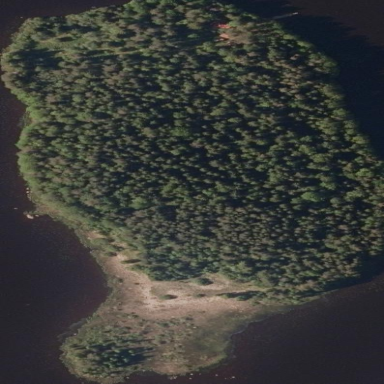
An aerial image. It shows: Island covered with woodland.